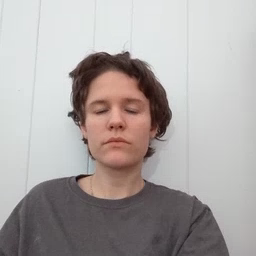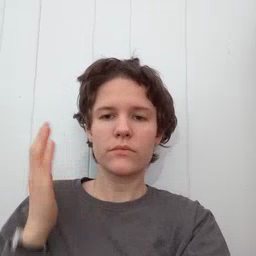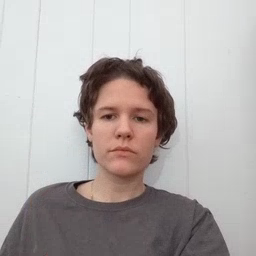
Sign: beside